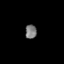
Tissue: skin
Cell type: Epithelial cells
Senescence score: 0.2508
Nuclear area (px): 158
Mean DAPI intensity: 120.259